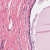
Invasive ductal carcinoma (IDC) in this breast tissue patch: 0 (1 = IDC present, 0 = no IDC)